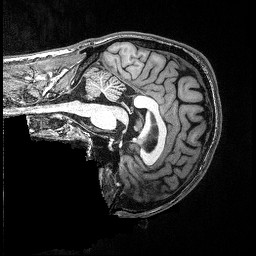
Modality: T1w
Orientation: sagittal
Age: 36
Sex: male
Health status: ill
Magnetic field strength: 3 T
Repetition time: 2.53 s
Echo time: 0.00331 s